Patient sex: M
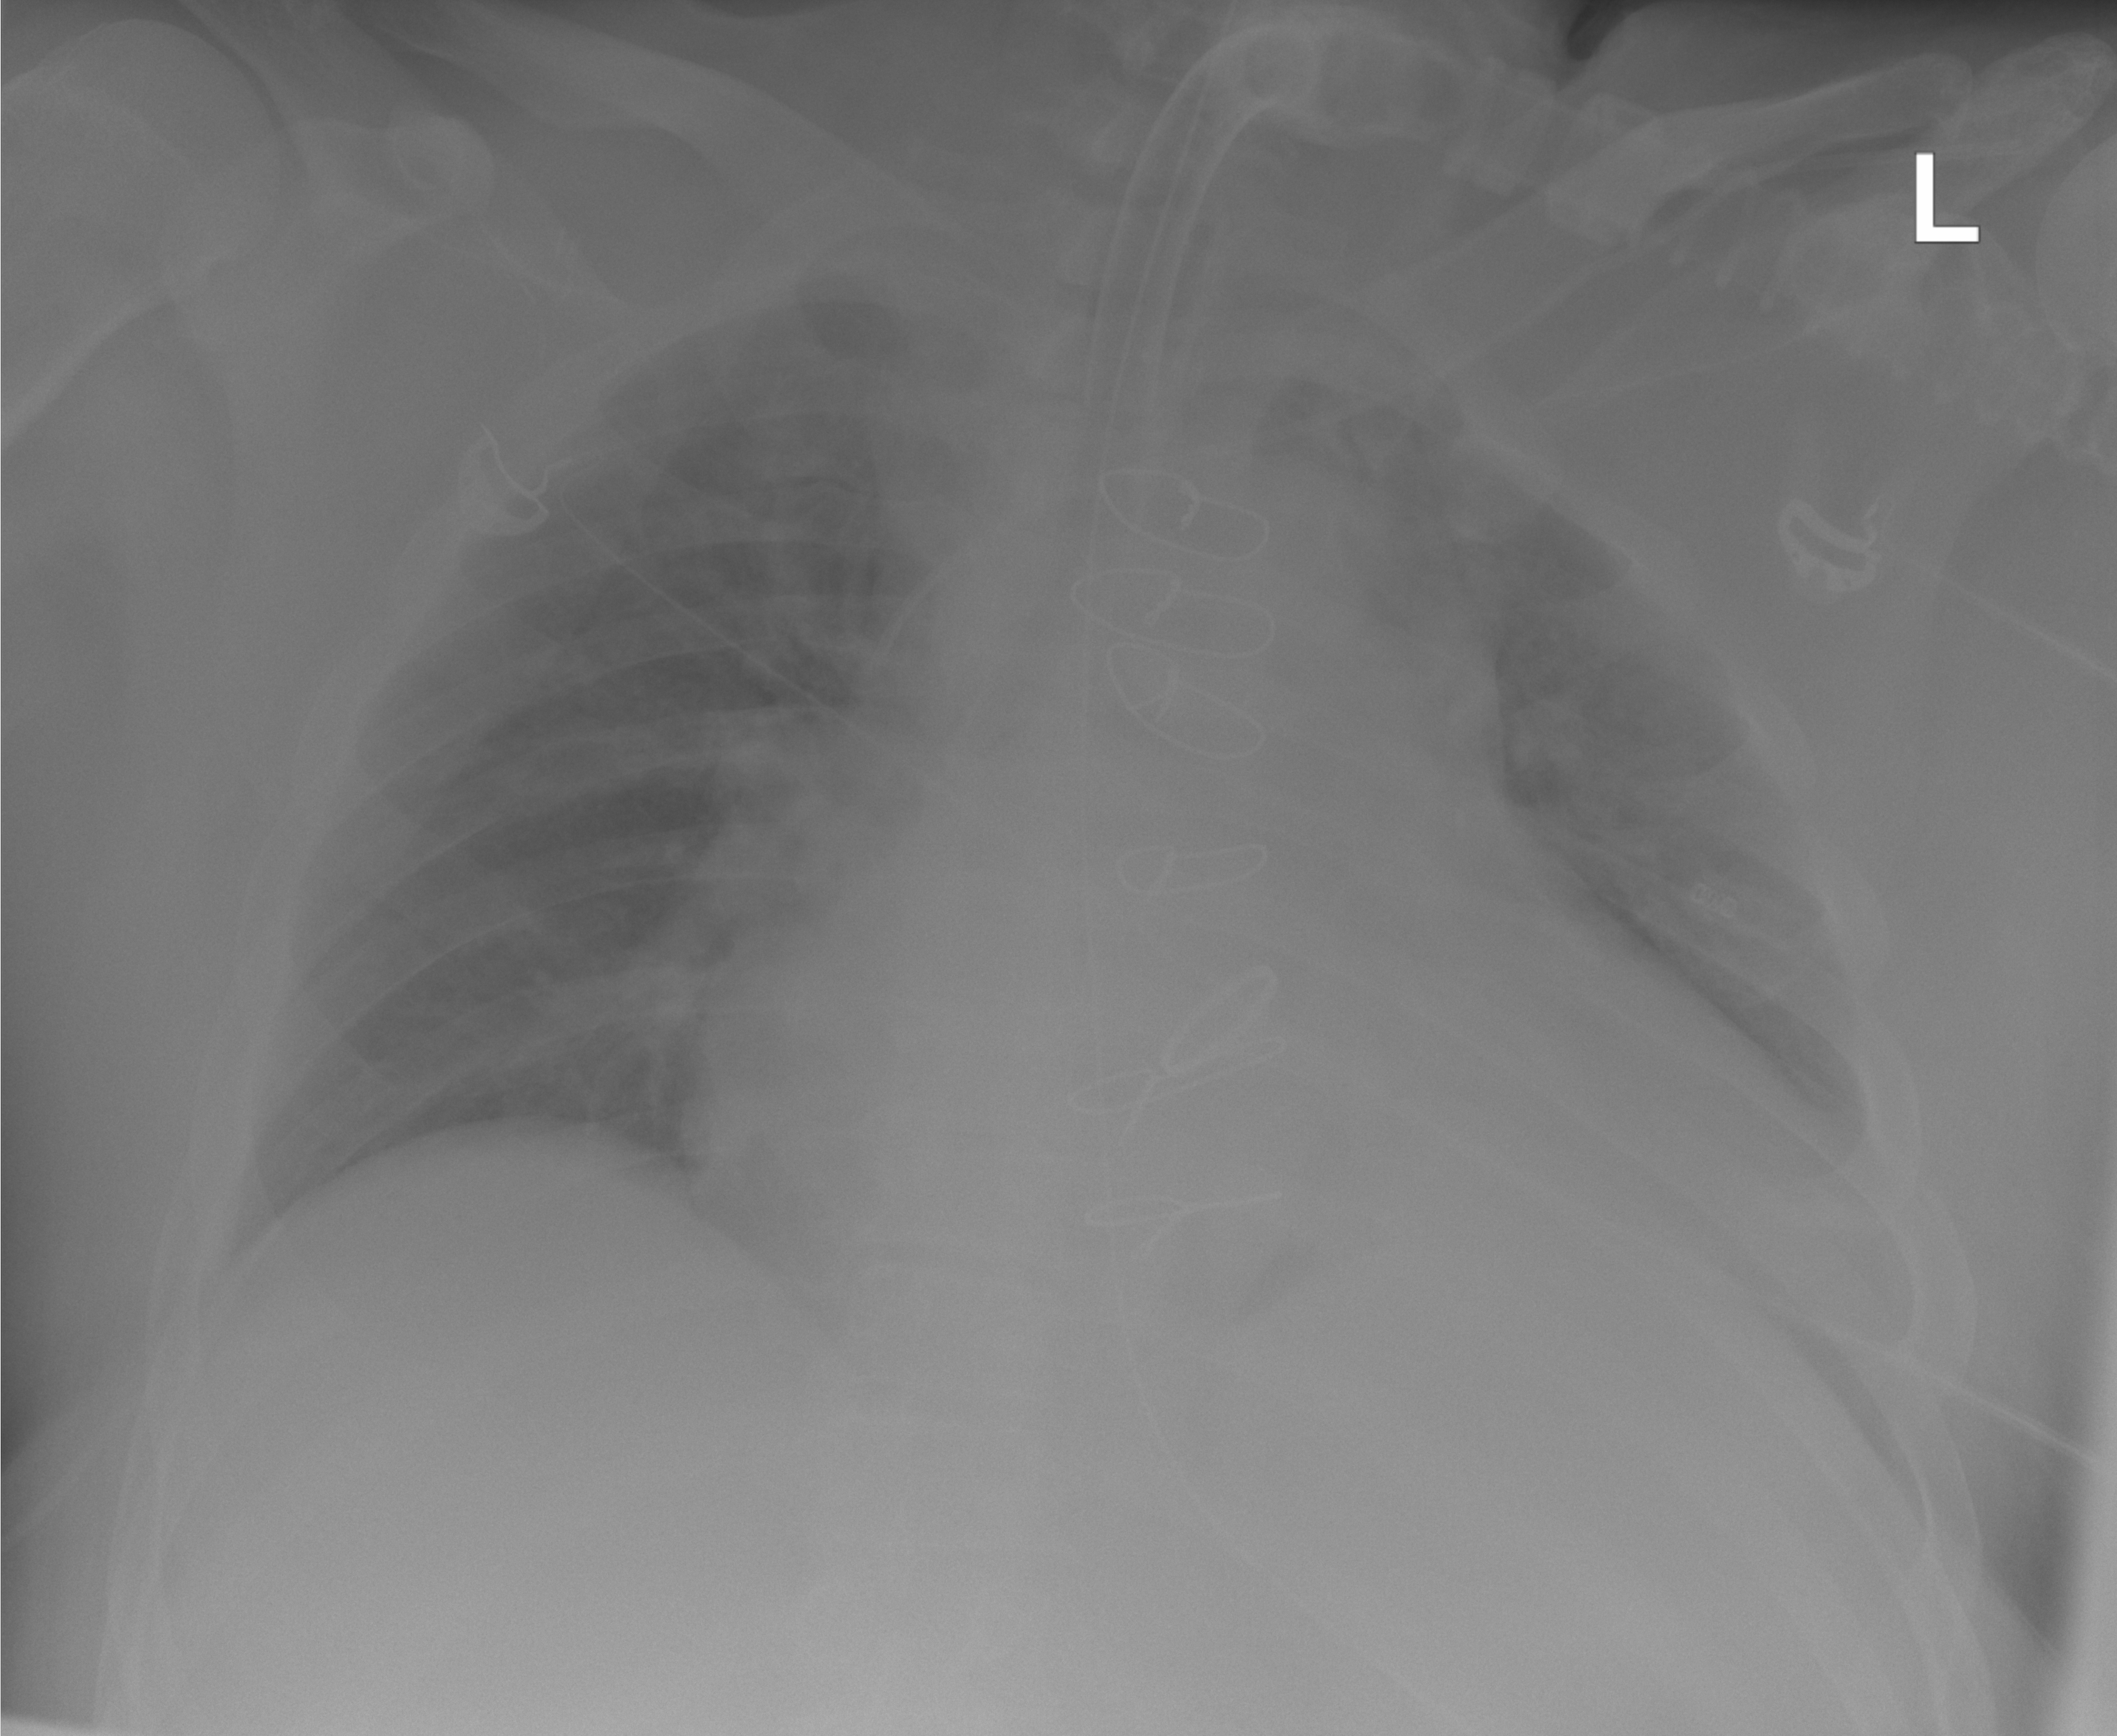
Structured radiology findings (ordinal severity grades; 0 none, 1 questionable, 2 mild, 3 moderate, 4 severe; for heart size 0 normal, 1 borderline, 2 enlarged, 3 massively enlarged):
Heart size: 3
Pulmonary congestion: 2
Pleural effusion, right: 0
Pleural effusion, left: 1
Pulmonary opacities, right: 0
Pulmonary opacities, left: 0
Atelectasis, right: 0
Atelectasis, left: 0